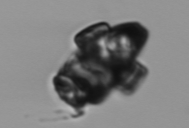
Label: Delphineis